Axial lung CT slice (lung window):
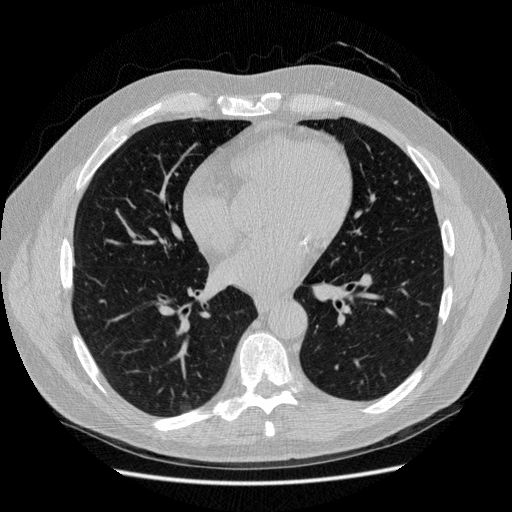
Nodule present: no